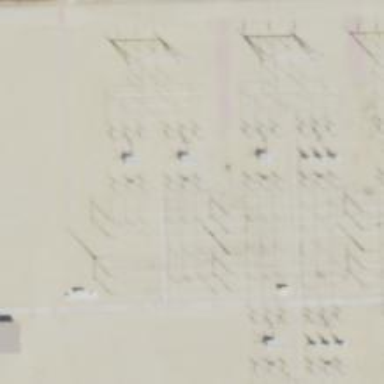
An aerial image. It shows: Switch for power supply.